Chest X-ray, PA view. Patient: 44 years old, sex M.
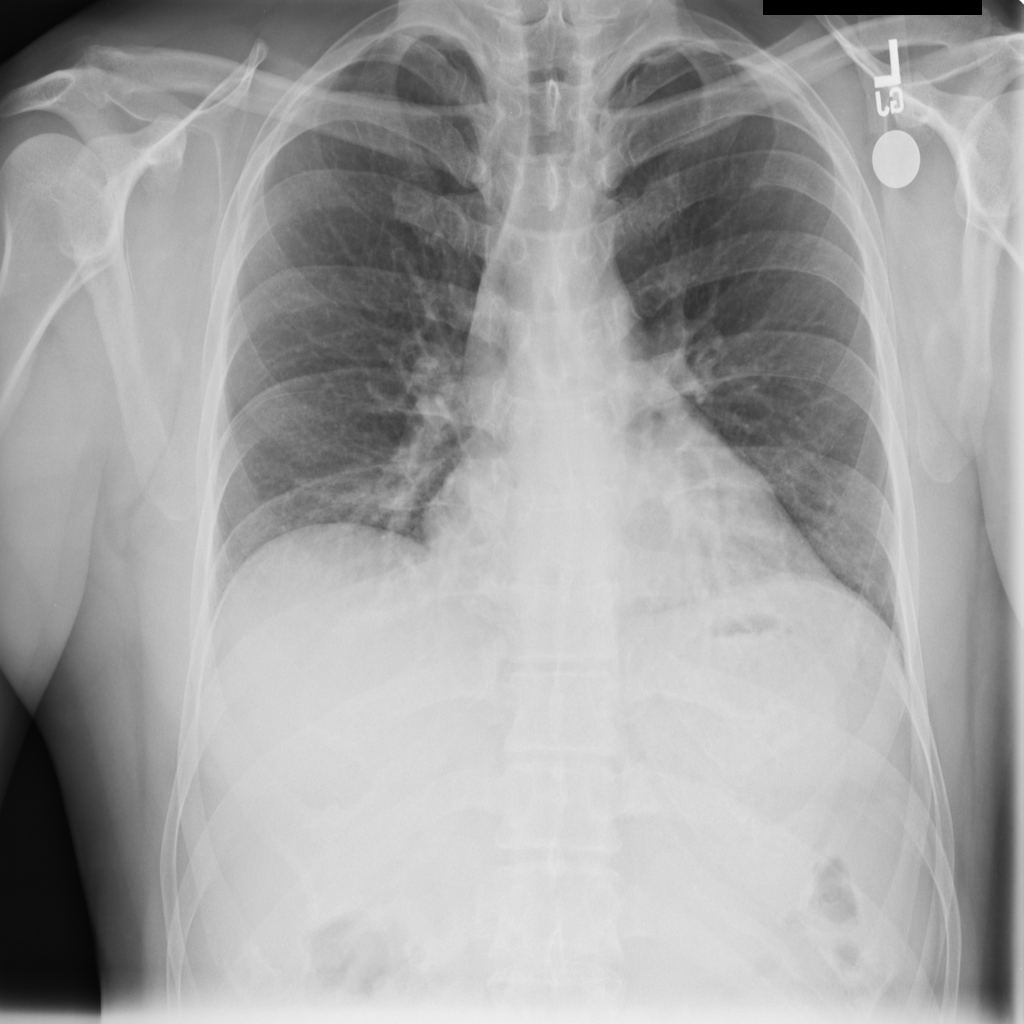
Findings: No Finding